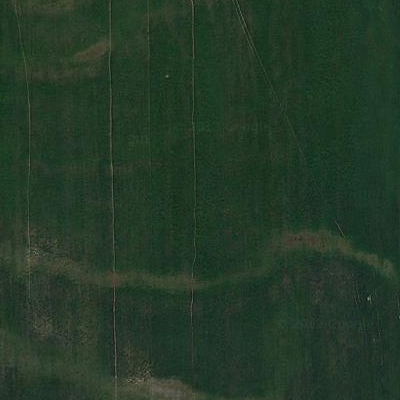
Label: Grass